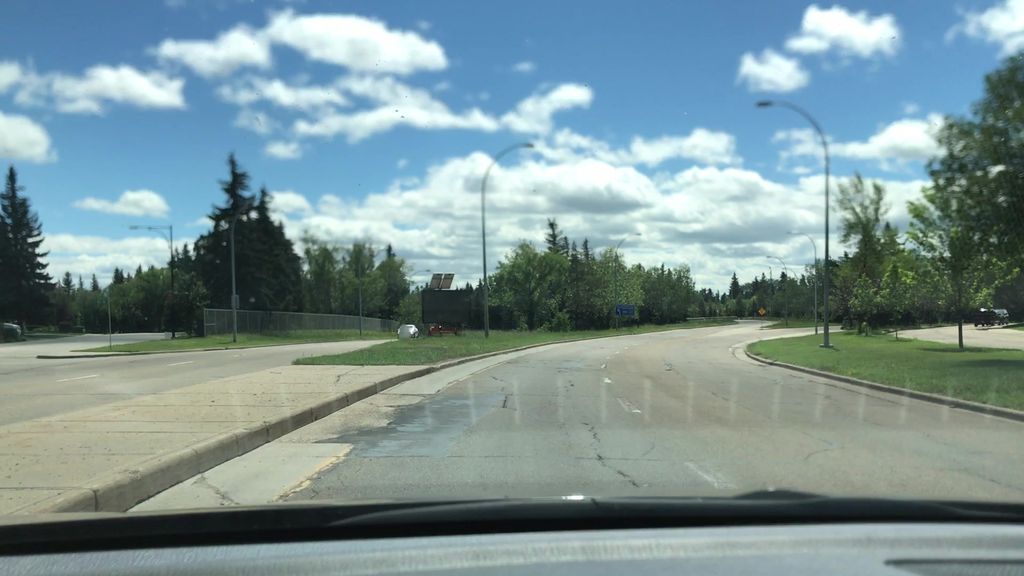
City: edmonton